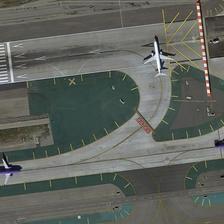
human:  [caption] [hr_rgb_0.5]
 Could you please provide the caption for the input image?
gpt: three different planes are on airport runway .

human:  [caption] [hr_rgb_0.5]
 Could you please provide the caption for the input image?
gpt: three planes are on a runway in an airport .

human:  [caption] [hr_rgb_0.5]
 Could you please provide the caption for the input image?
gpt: three planes are parked on an airport runway .

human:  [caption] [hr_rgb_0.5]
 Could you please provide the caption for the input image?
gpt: three planes are on the runway and one of them is making a turn .

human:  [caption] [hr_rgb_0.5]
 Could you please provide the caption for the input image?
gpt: three planes are parked on an airport runway .